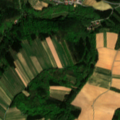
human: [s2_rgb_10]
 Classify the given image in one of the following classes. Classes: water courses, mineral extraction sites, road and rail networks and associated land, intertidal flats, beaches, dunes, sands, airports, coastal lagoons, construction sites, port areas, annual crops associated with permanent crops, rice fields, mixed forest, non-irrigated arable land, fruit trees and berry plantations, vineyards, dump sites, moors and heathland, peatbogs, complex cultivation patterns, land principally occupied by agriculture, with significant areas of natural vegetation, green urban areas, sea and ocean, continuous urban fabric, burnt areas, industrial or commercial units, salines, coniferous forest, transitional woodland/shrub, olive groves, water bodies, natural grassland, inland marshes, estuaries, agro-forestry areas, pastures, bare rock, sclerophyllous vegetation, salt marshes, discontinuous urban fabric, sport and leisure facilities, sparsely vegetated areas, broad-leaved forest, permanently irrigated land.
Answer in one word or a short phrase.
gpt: non-irrigated arable land, complex cultivation patterns, mixed forest